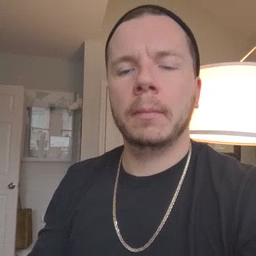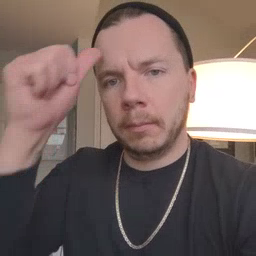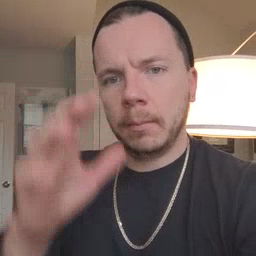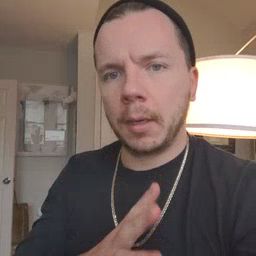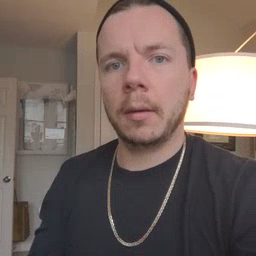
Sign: man